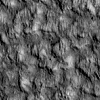
Atmospheric dust classification: not_dusty